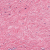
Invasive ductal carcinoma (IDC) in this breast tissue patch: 0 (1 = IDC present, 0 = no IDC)